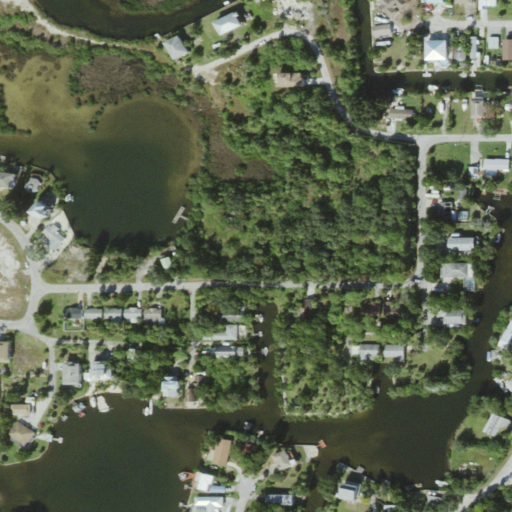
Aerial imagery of mountain in Florida named Buzzards Roost containing low intensity development, medium intensity development, herbaceous wetlands, open development, open water, high intensity development, woody wetlands, and evergreen forest